Aerial crown-view tile of a tropical tree (Barro Colorado Island, Panama), acquired 20240918:
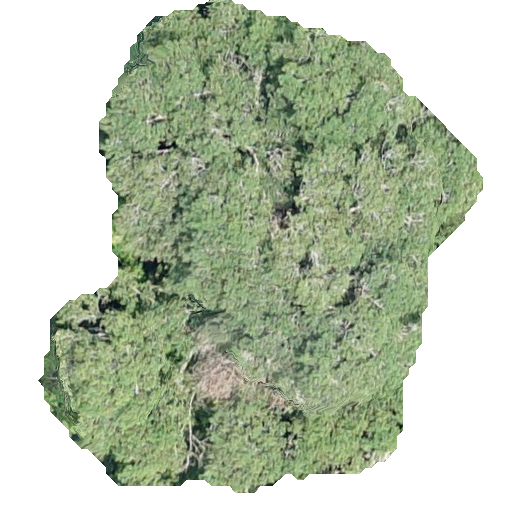
Species: Calophyllum longifolium
GBIF accepted scientific name: Calophyllum longifolium
Crown area: 235.035 m²